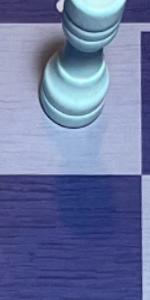
Label: Empty